Question: I have this below script
'''
$.fn.SoundToggle = function() {
var sound_staus = $('#soundstatus').data('status');
if (sound_staus === 'mute')
{
$('#soundstatus').data('status', 'unmute');//ui-icon ui-icon-volume-off
$("#soundstatus span").removeClass("ui-icon ui-icon-volume-off").addClass("ui-icon ui-icon-volume-on");
} else
{
$('#soundstatus').data('status', 'mute');
$("#soundstatus span").removeClass("ui-icon ui-icon-volume-on").addClass("ui-icon ui-icon-volume-off");
}
}
'''
And html
'''
<a class="button" title="Sound Mute/Unmute" data-status="mute" onClick="$(this).SoundToggle();" id="soundstatus">
<span class="ui-icon ui-icon-volume-on"></span>
</a>
'''
I want to toggle jquery ui 'Speaker Mute & unmute' two icons on click.
But my above code is not showing output properly, instead of removing previous its showing two icons at once like this image:

Please help me why my code is not working fine.
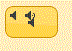
Answer: As Jhonatas Kleinkauff said: you have your 'status' and icons mixed in your initial code. On the first click, the status would be 'mute', so you would try to remove the class 'ui-icon-volume-off', which is not there, so in fact, no class gets removed. Afterwards you are adding 'ui-icon-volume-on' and end up having both classes set at the same time, so both icons are shown.
You are doing it right in your fiddle though (status is 'unmute', so sound is on and the class should be 'ui-icon-volume-on', which it is).
To fix the code in your question, you would have to either switch the initial status to 'unmute' as you did in the fiddle:
'''
<a class="button" title="Sound Mute/Unmute" data-status="unmute" onClick="$(this).SoundToggle();" id="soundstatus">
<span class="ui-icon ui-icon-volume-on"></span>
</a>
'''
or set the other HTML class:
'''
<a class="button" title="Sound Mute/Unmute" data-status="mute" onClick="$(this).SoundToggle();" id="soundstatus">
<span class="ui-icon ui-icon-volume-off"></span>
</a>
'''
You might want to look into jQuery <URL> function which has a nice second parameter, a boolean switch to indicate if you want to add or remove the class. You could then do something like this:
'''
var $soundIcon = $('#soundstatus span');
var soundShouldBeTurnedOn = currentStatus === "mute";
$soundIcon.toggleClass("ui-icon-volume-on", soundShouldBeTurnedOn)
.toggleClass("ui-icon-volume-off", !soundShouldBeTurnedOn);
'''